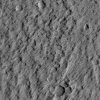
Atmospheric dust classification: not_dusty